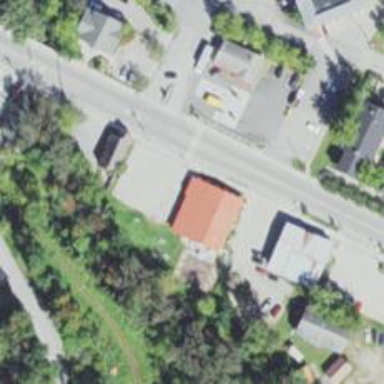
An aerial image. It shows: Covered footway tunnel.